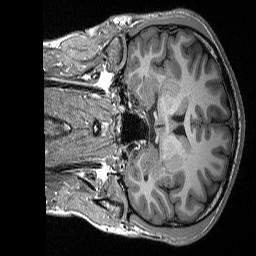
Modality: T1w
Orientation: coronal
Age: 24
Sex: male
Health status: healthy
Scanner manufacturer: siemens
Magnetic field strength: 3 T
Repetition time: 2.3 s
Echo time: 0.00298 s